Interaction volume radius: 10 \u00c5
Interaction volume height: 45 \u00c5
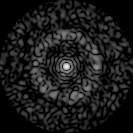
Disorder parameter: 0.8411